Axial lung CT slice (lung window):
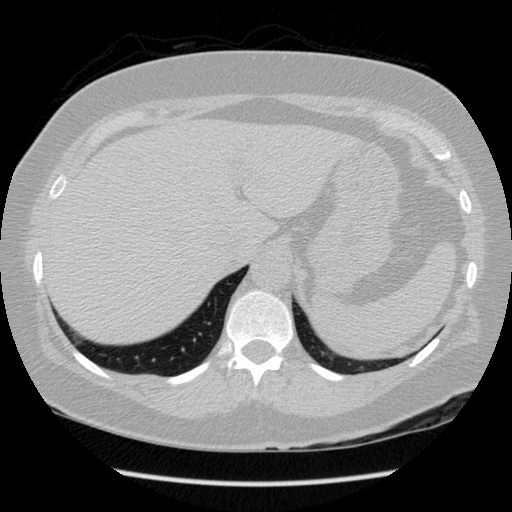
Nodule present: no